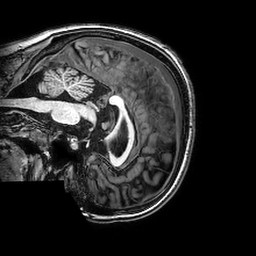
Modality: T1w
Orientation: sagittal
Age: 21
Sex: female
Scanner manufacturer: philips
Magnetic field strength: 3 T
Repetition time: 0.008145 s
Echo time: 0.00374 s